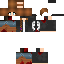
A male human skin with medium skin, wearing brown long hair dressed in a blue hoodie and black pants, featuring a closed mouth.